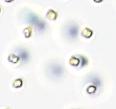
Label: Phaeocystis